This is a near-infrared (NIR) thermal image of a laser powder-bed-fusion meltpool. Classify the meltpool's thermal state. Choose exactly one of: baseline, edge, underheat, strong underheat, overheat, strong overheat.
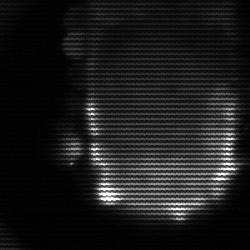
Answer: baseline